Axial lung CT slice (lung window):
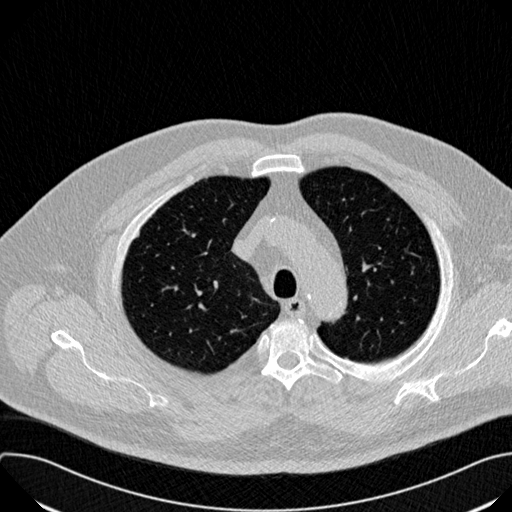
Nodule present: no